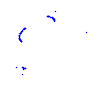
Particle: kaon